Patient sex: F
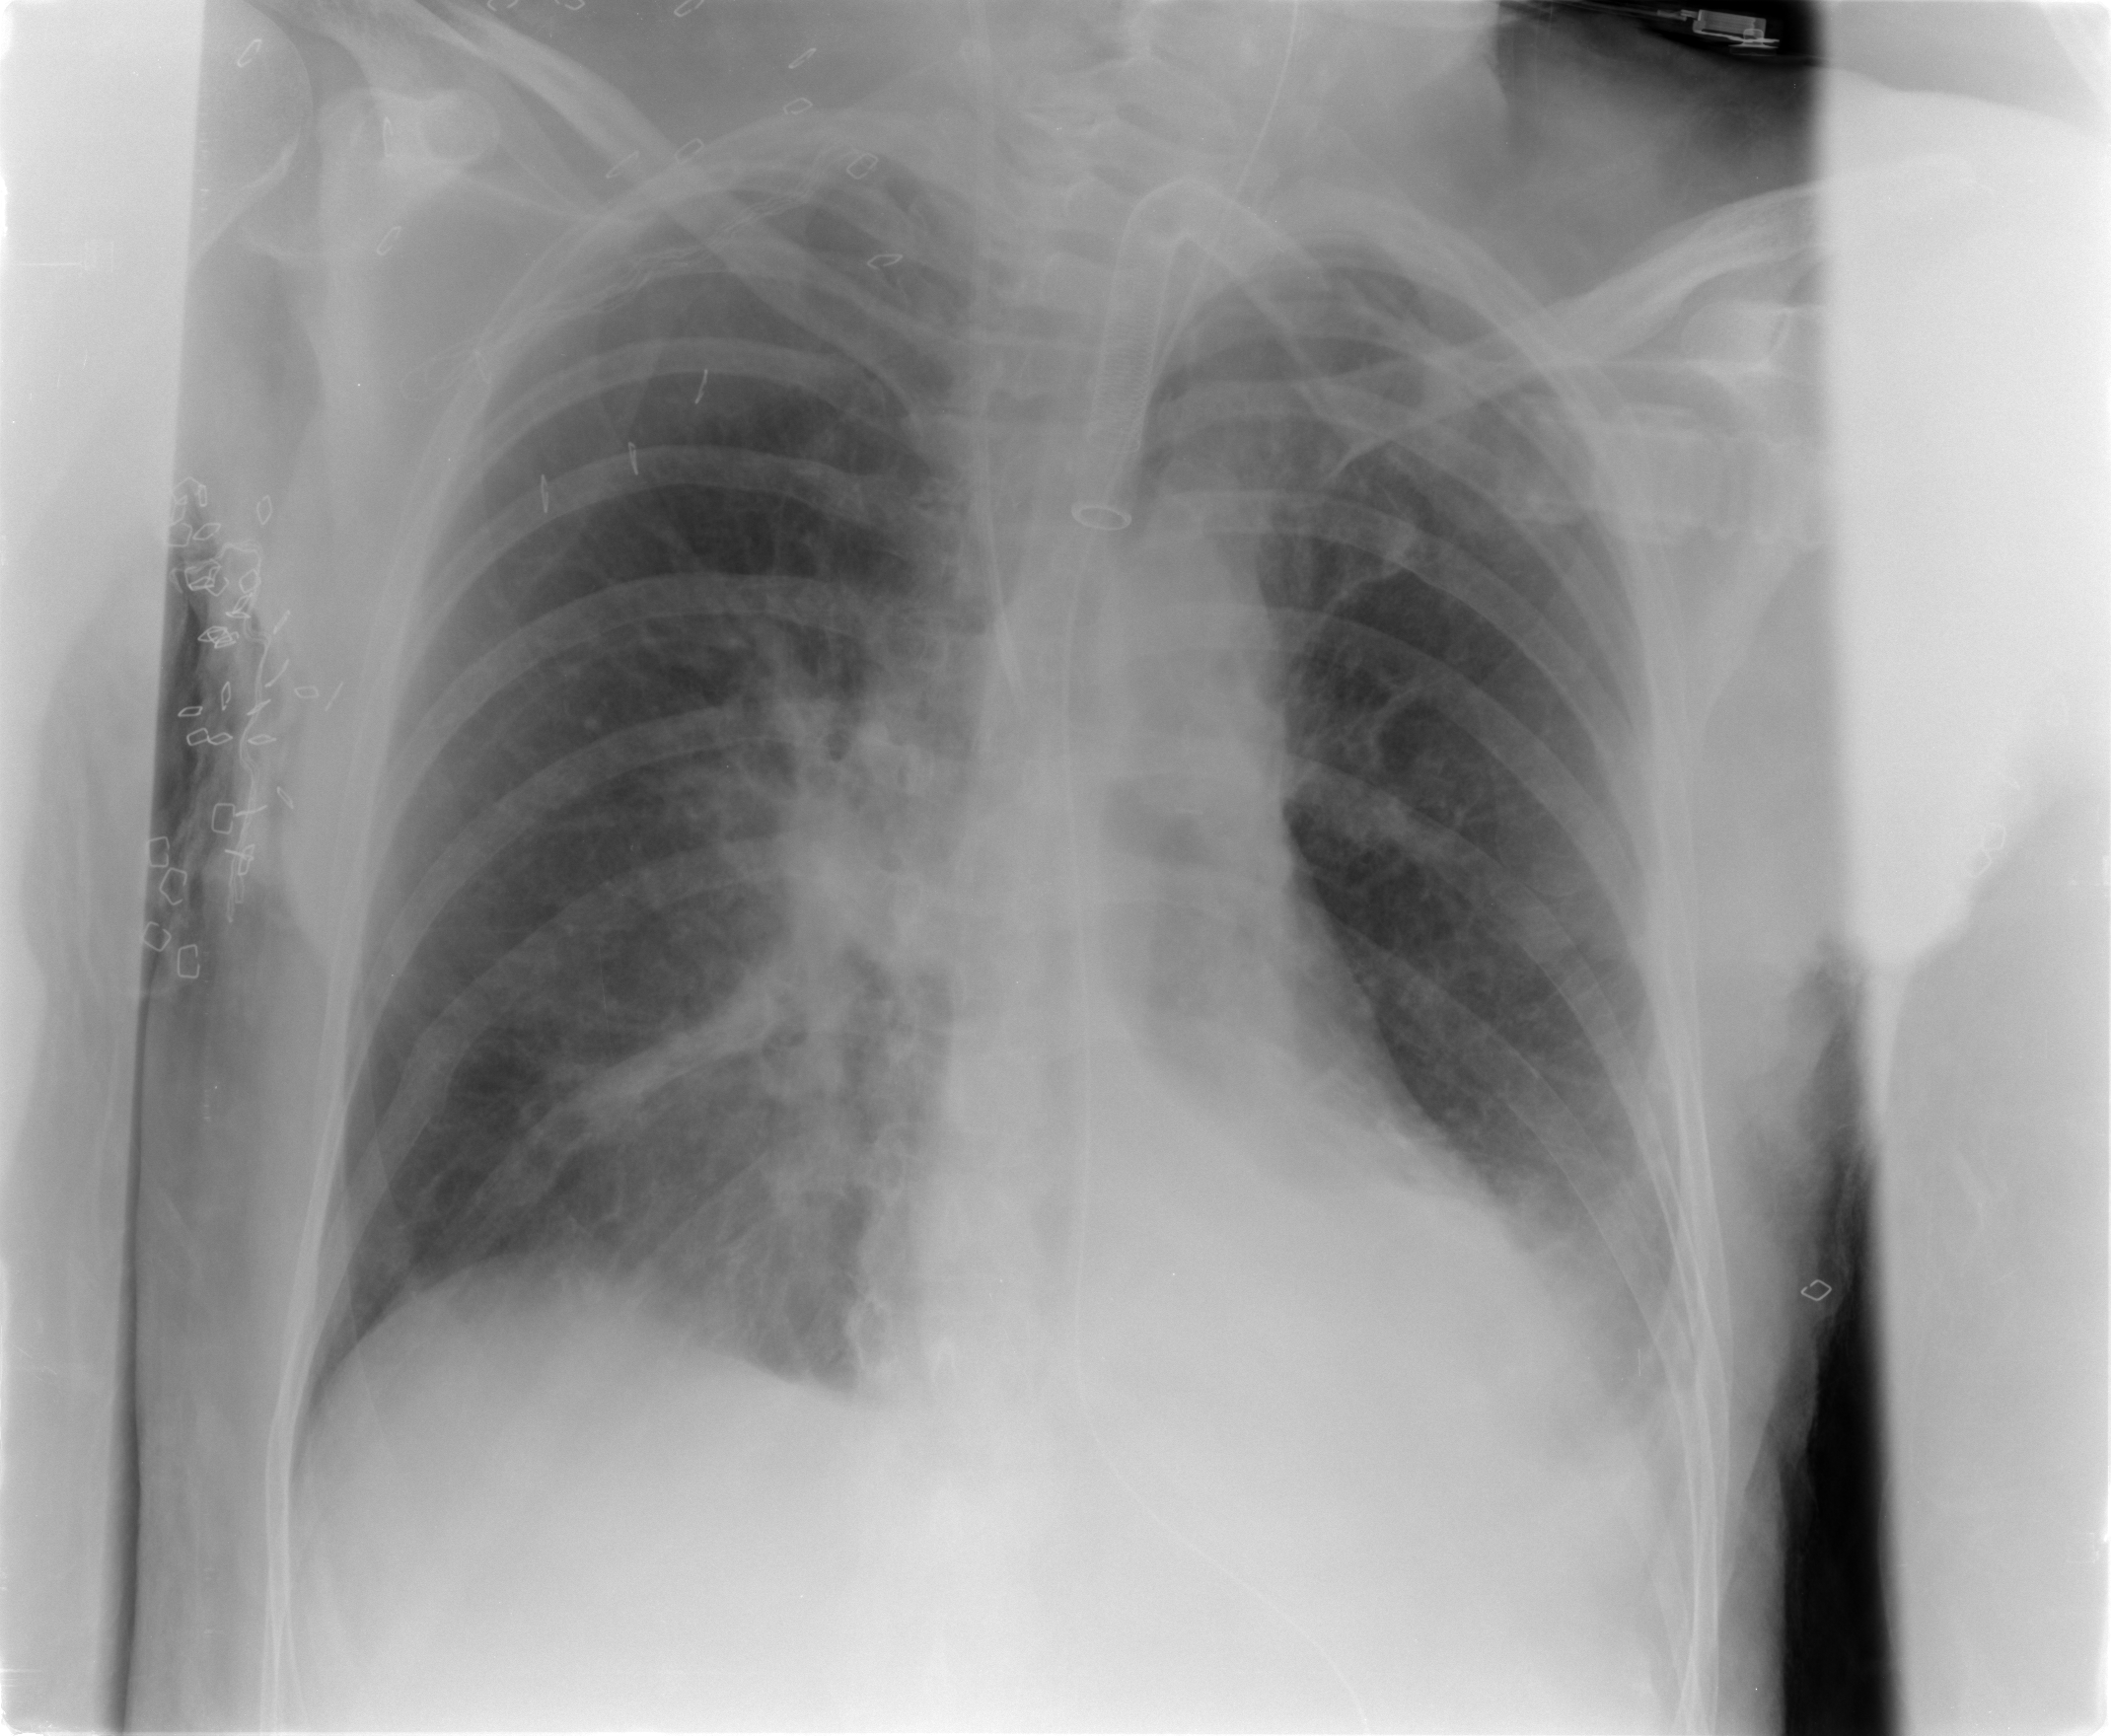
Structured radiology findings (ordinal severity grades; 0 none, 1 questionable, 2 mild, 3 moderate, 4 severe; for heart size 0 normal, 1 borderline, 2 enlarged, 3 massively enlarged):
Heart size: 0
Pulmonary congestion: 2
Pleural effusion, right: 2
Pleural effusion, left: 2
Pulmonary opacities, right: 2
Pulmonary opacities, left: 2
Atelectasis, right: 2
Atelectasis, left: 2